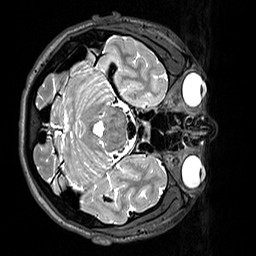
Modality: T2w
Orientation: axial
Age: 21
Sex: male
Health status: healthy
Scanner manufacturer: siemens
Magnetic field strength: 3 T
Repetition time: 3.2 s
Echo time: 0.412 s